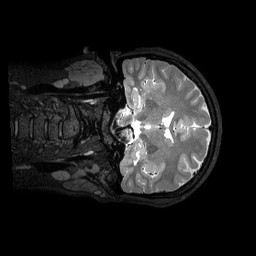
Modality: T2w
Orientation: coronal